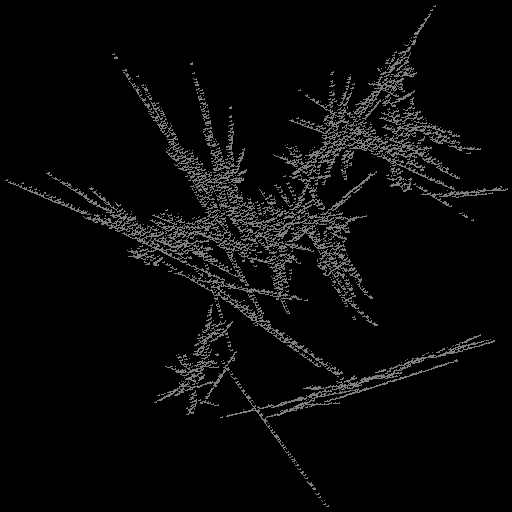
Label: groundpine